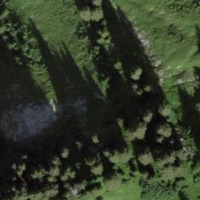
EUNIS habitat code: 43
Species observed at this site:
Astrantia major